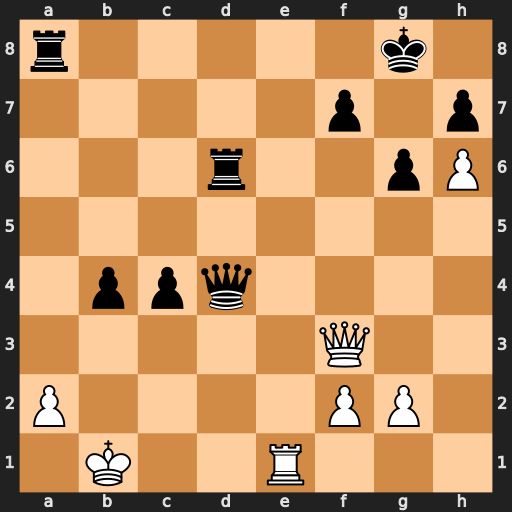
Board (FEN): r5k1/5p1p/3r2pP/8/1ppq4/5Q2/P4PP1/1K2R3
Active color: w
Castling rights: -
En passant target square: -
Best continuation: Qxa8+ Rd8 Re8+ Rxe8 Qxe8#